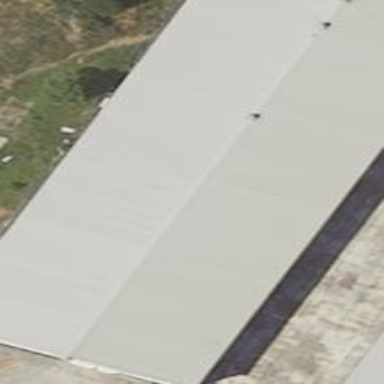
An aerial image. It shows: Warehouse building.